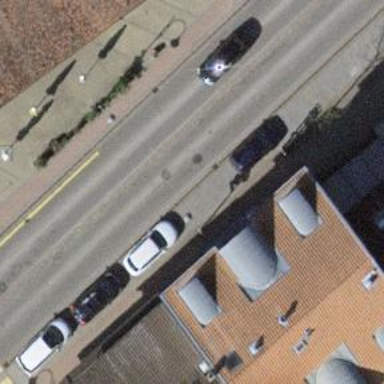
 made of paving stones. There is lane for parking on the right side with raised curb."